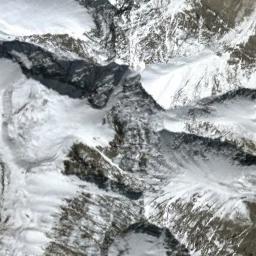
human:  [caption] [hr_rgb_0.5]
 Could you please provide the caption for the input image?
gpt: A snow-covered mountain covered in large areas .

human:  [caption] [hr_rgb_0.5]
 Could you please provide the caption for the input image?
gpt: The snow berg is consist of bare land and white snow .

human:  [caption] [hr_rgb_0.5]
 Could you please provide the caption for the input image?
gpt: There is snow on the part of the snowberg .

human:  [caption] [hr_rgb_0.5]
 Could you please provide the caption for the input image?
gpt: The snowberg is covered with snow and ice .

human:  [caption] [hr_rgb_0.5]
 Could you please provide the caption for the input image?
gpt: There are full of snow on the snowberg .